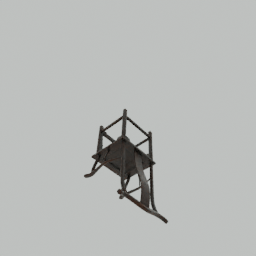
Label: furniture